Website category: game
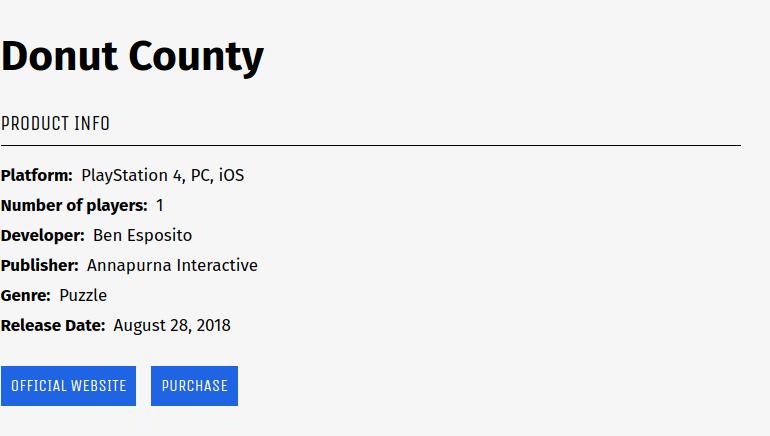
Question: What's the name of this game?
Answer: Donut County

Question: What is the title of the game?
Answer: Donut County

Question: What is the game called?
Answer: Donut County

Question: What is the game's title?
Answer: Donut County

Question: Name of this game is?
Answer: Donut County

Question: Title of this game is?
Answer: Donut County

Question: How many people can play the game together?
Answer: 1

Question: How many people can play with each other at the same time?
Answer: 1

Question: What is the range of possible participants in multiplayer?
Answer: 1

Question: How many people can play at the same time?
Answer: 1

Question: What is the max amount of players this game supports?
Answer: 1

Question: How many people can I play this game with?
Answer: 1

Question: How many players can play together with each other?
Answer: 1

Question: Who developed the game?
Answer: Ben Esposito

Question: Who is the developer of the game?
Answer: Ben Esposito

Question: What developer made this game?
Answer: Ben Esposito

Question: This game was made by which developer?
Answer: Ben Esposito

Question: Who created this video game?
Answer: Ben Esposito

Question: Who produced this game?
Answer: Ben Esposito

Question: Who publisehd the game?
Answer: Annapurna Interactive

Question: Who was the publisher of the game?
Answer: Annapurna Interactive

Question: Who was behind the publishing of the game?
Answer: Annapurna Interactive

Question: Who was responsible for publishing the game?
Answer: Annapurna Interactive

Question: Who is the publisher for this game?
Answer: Annapurna Interactive

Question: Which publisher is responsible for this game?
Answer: Annapurna Interactive

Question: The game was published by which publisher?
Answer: Annapurna Interactive

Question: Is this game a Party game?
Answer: no

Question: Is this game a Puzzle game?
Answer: yes

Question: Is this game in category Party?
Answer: no

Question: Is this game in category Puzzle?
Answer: yes

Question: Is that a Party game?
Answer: no

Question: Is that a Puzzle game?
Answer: yes

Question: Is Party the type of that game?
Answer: no

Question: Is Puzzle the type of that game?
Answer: yes

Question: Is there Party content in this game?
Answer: no

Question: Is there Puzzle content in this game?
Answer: yes

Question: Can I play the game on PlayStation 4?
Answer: yes

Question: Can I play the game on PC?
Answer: yes

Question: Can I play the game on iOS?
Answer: yes

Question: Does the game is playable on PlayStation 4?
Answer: yes

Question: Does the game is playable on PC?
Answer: yes

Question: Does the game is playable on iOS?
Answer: yes

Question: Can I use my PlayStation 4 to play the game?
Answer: yes

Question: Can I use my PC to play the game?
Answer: yes

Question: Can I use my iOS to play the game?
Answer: yes

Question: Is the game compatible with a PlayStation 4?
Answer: yes

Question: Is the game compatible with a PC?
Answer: yes

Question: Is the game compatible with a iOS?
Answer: yes